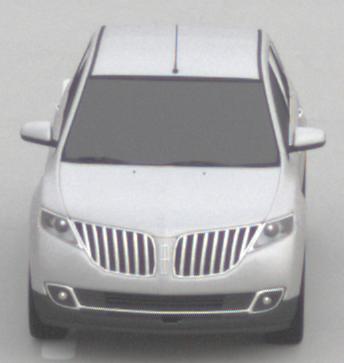
Make: Lincoln
Model: MKX
Detailed model: Gen. 1 CD3
Model produced from: 2010
Model produced until: 2015
Doors: 5
Color: white
Road condition: dry road
Daytime: morning or afternoon
Contrast: low contrast